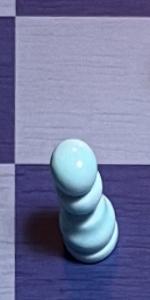
Label: Pawn_White